Interaction volume radius: 10 \u00c5
Interaction volume height: 35 \u00c5
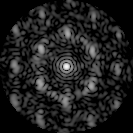
Disorder parameter: 0.5941